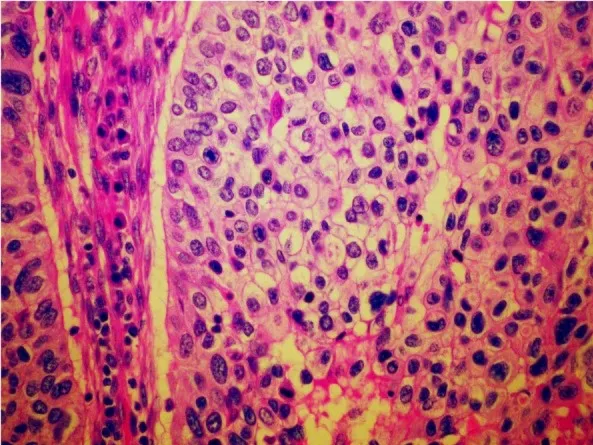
Metastasis of poorly differentiated carcinoma into the fimbrial part of left Fallopian tube; H&E, 5x and 40x.
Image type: pathology (h&e)